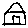
Label: house